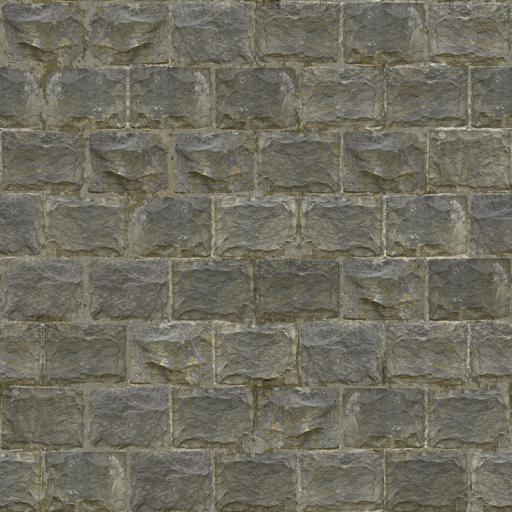
Tags: brick bricks dirt dirty medival old